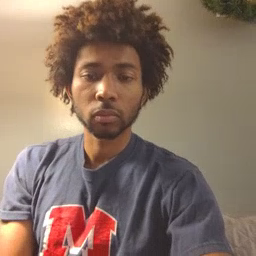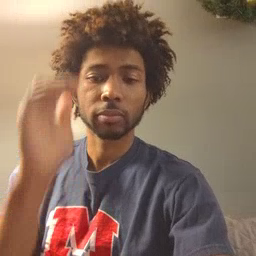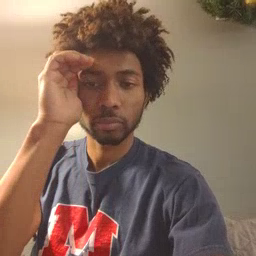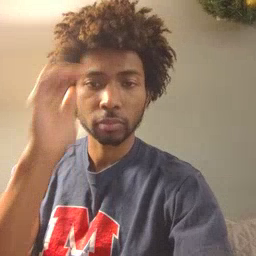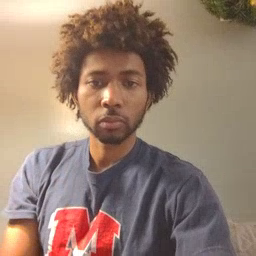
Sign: listen